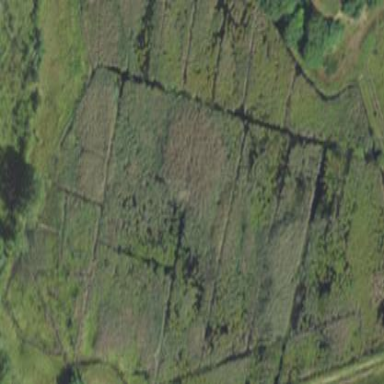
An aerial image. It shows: Orchard in wetland area with cranberry produce. The wetland is bog.